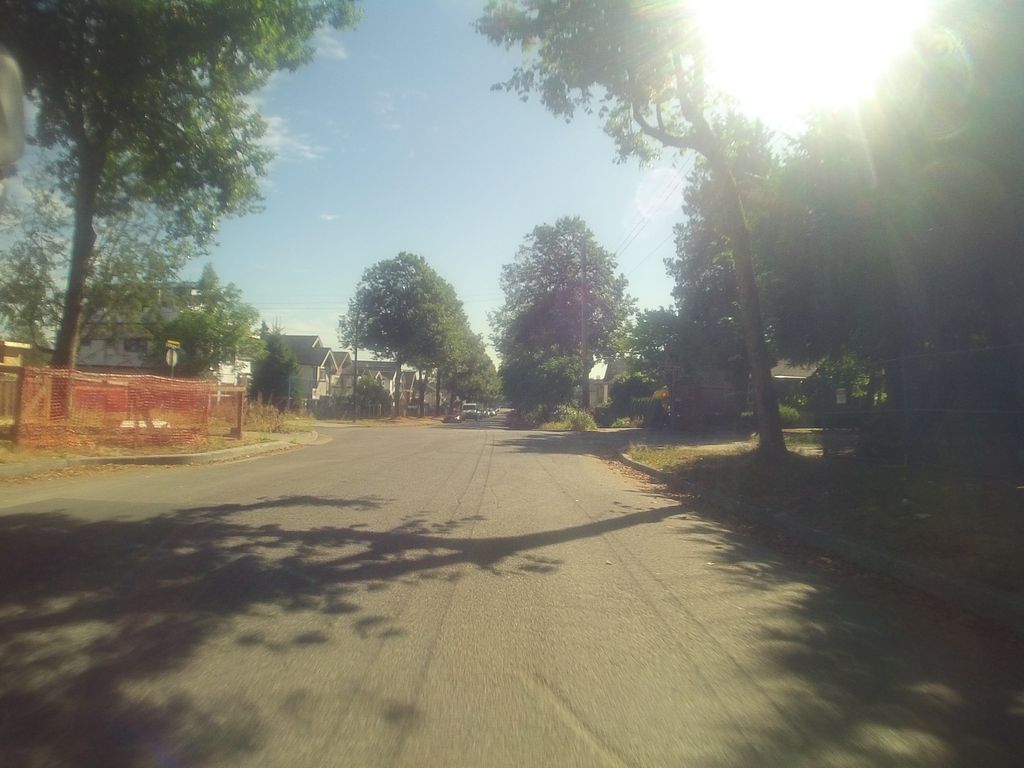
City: vancouver